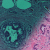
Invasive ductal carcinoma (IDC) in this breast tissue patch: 0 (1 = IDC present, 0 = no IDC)